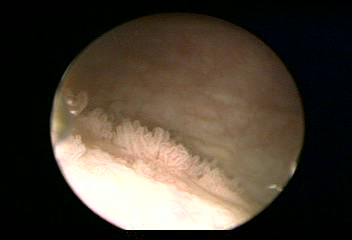
Modality: WLC
Class: Malignant
Subclass: HighGradePapillary
Lesion: L1
Stage: Ta
Morphology: Papillary
Bladder cancer association: Yes
Annotated structures: Tumor